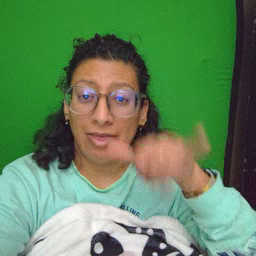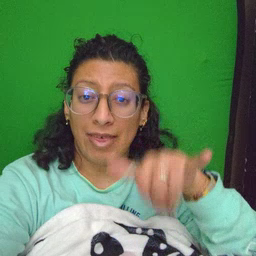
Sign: that